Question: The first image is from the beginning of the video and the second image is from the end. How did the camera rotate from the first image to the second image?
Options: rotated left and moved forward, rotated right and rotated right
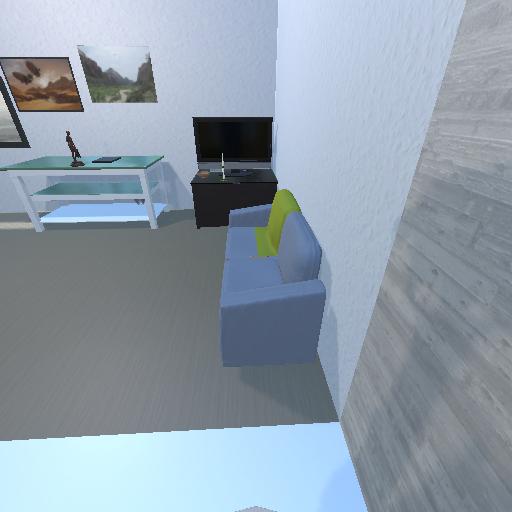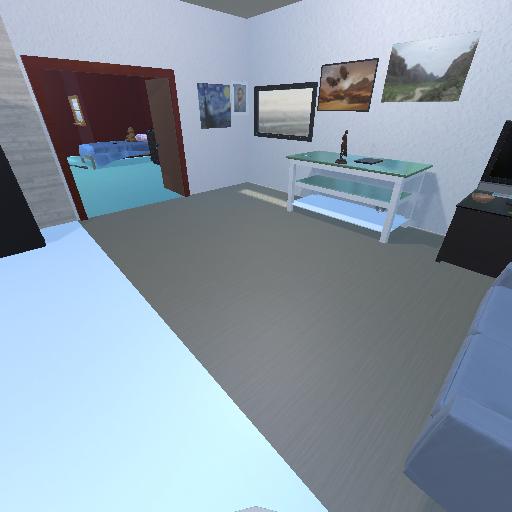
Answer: rotated left and moved forward